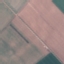
Label: AnnualCrop